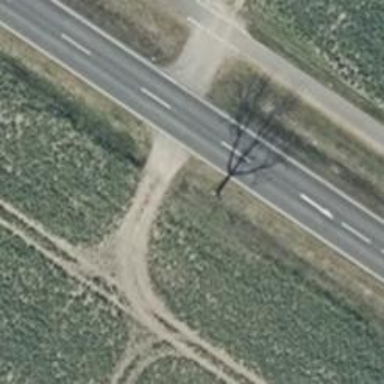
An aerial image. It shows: Deciduous broadleaved tree.